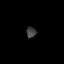
Tissue: prostate
Cell type: T cells
Senescence score: 0.3385
Nuclear area (px): 106
Mean DAPI intensity: 62.396